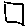
Label: square